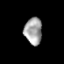
Tissue: prostate
Cell type: T cells
Senescence score: 0.3389
Nuclear area (px): 463
Mean DAPI intensity: 163.162